Question: I am making a simple tutorial program in which the user inputs some data, then that data is written into a textfile, then the textfile is read and the data displayed. However, not all of the data is being written into the textfile. Please view the following:
This is my code:
'''
package chasi.fecalMatter.ExcrementalProgram;
import java.io.BufferedWriter;
import java.io.File;
import java.io.FileWriter;
import java.io.IOException;
import javax.swing.JOptionPane;
public class RedundantExcrement {
static String inputName = JOptionPane.showInputDialog("Please input your FULL name:");
static String inputUsername = JOptionPane.showInputDialog("Please input your desired Username:");
static String inputJobTitle = JOptionPane.showInputDialog("Please input your Job title:");
static String inputSalary = JOptionPane.showInputDialog("Please input your monthly salary:");
static int convertedSalary = 0; /*Convert salary from String to int*/
static int benefitDeduction = 0;
static String empFileName = inputUsername+"INFO";
static BufferedWriter bwriter = null;
public static void main (String[] args) throws IOException {
//Catch NumberFormatException.
try {
Integer.parseInt(inputSalary);
} catch (NumberFormatException nfEx) {
JOptionPane.showMessageDialog(null, "Please ensure that " +
"your salary is entered in NUMERIC form.", "ERROR!", 2);
return;
}
//Specify instructions as regard salary -to- Benefit deduction ratio
if (convertedSalary >= 3500) {
benefitDeduction = 300;
} else {
benefitDeduction = 180;
}
try { /*Catches IOException AND NullPointerException*/
FileWriter fwriter = new FileWriter(empFileName);
bwriter = new BufferedWriter(fwriter);
bwriter.write(inputName);
bwriter.newLine();
bwriter.write(inputJobTitle);
bwriter.newLine();
bwriter.write(inputSalary);
bwriter.newLine();
bwriter.write(benefitDeduction);
bwriter.newLine();
bwriter.write("----------");
bwriter.newLine();
} catch (IOException | NullPointerException ionpEx) {
JOptionPane.showMessageDialog(null, "An ERROR has occured", "ERROR!", 2);
return;
} finally { /*CLOSE the writer*/
try{
if (bwriter != null) {
bwriter.close();
}
} catch (IOException ioEx2) {
JOptionPane.showMessageDialog(null, "ERROR!");
return;
}
}
}
}
'''
As you can see, I use the int 'convertedSalary' to convert the user-inputted 'inputSalary' from a String into a number. In my method, I use
'''
try {
Integer.parseInt(inputSalary);
} catch (NumberFormatException nfEx) {
JOptionPane.showMessageDialog(null, "Please ensure that " +
"your salary is entered in NUMERIC form.", "ERROR!", 2);
return;
}
'''
In order to covert it. It is later (supposed) to be written by the BufferedWriter.
I also have this code:
'''
try {
Integer.parseInt(inputSalary);
} catch (NumberFormatException nfEx) {
JOptionPane.showMessageDialog(null, "Please ensure that " +
"your salary is entered in NUMERIC form.", "ERROR!", 2);
return;
}
'''
In order to change the value of my 'benefitDeduction' depending on the value of the user's salary.
HOWEVER, the 'benefitDeduction' is written into the text file, but instead, I get this:
Thanks if you can help!
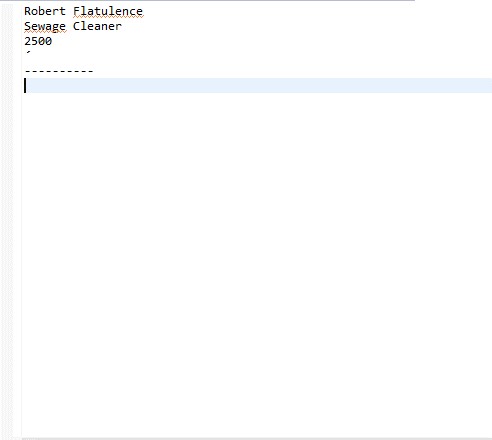
Answer: Look at the <URL>.
'''
public void write(int c)
throws IOException
'''
> Writes a single character. The character to be written is contained in
the 16 low-order bits of the given integer value; the 16 high-order
bits are ignored.
This means that the int is actually a char and will be converted according to Unicode/ASCII table.
To write the integer value use 'bwriter.writer(String.valueOf(benefitDeduction));'